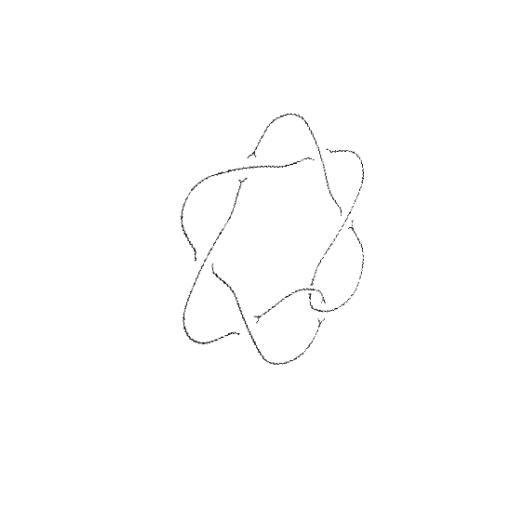
Crossing number: 7